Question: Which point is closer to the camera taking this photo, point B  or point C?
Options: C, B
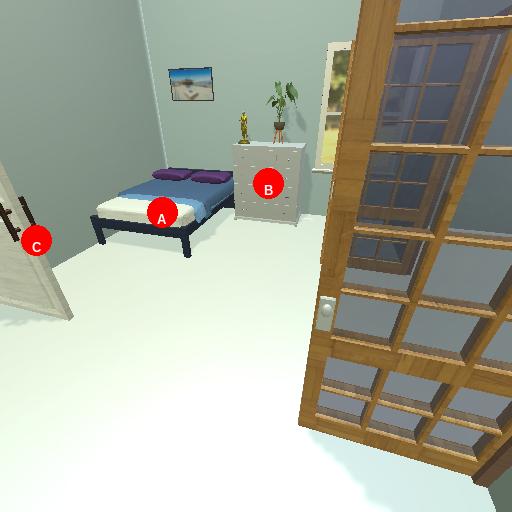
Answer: C